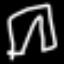
Label: pants